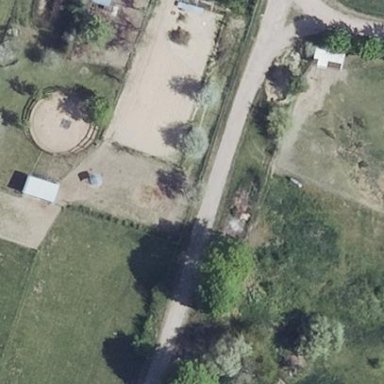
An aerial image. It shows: Sand pitch for equestrian sport activities.